Question: I want to position a 'DIV' 200 pixels to left of the center.
I am currently using the following code, but on higher resolution displays (e.g. 1920x1080), the 'DIV' was slipping out of position:
'''
.hsonuc {
position: absolute;
top: 20px;
margin:auto;
margin-left:200px;
display:none;
}
'''
## What I want to achieve:

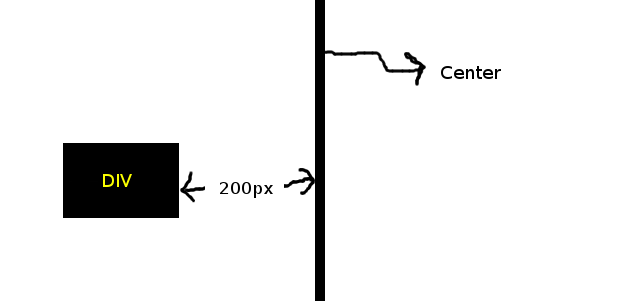
Answer: Simply position it '50%' from the right ('right:50%;'), and then push it over using 'margin-right:200px;' (<URL>.
## HTML
'''
<div class="hsonuc">DIV</div>
'''
## CSS
'''
.hsonuc {
position:absolute;
top:20px;
right:50%; /* Positions 50% from right (right edge will be at center) */
margin-right:200px; /* Positions 200px to the left of center */
}
'''